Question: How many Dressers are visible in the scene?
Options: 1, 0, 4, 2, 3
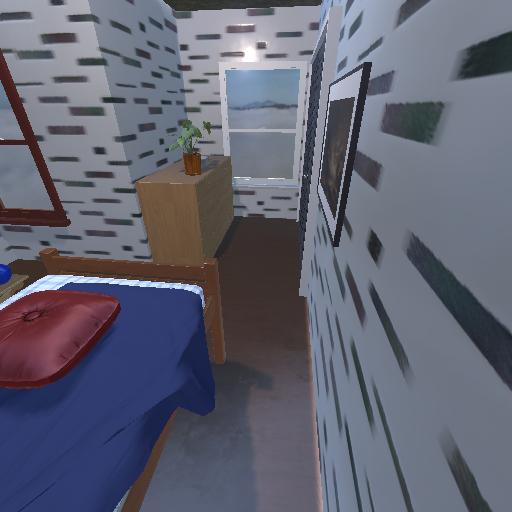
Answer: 1